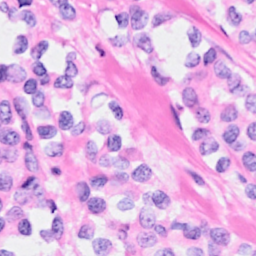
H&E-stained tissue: Breast